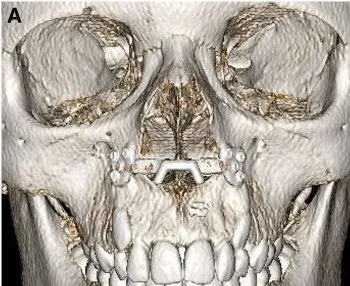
Follow-up 5 months postoperative. (A) 3D reconstruction of the postoperative computed tomography (CT) scan with the patient specific implant (PSI) in place.
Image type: radiology (ct)